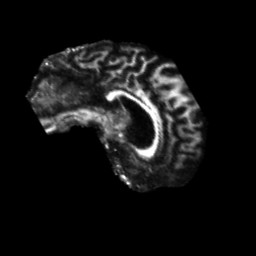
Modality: FA
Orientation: sagittal
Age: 54
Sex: male
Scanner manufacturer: siemens
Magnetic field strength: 3 T
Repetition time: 5.25 s
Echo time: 0.08 s